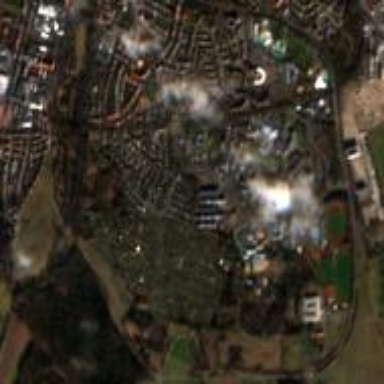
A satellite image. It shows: University campus.